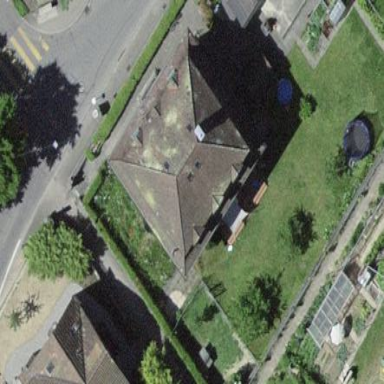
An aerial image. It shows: Detached building with mansard roof shape.